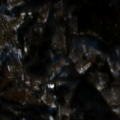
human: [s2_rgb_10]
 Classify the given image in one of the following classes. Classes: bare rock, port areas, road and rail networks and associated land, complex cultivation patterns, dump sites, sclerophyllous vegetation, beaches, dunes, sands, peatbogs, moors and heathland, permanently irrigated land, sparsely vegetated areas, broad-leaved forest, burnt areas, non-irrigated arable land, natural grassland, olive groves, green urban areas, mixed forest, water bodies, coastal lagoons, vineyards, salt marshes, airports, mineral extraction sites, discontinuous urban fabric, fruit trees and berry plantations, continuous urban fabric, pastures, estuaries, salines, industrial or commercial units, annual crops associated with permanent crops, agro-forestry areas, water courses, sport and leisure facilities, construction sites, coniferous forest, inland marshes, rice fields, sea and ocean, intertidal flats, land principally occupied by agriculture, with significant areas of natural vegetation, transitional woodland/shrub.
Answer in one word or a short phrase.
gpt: complex cultivation patterns, broad-leaved forest, coniferous forest, transitional woodland/shrub